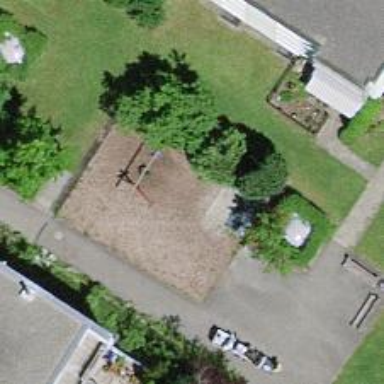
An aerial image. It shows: Playground area for leisure activities on the land.